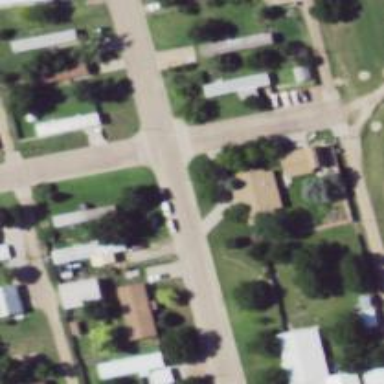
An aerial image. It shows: Alleyway designated as service road.